Chest X-ray. View position: AP
Patient age: 21
Patient sex: M
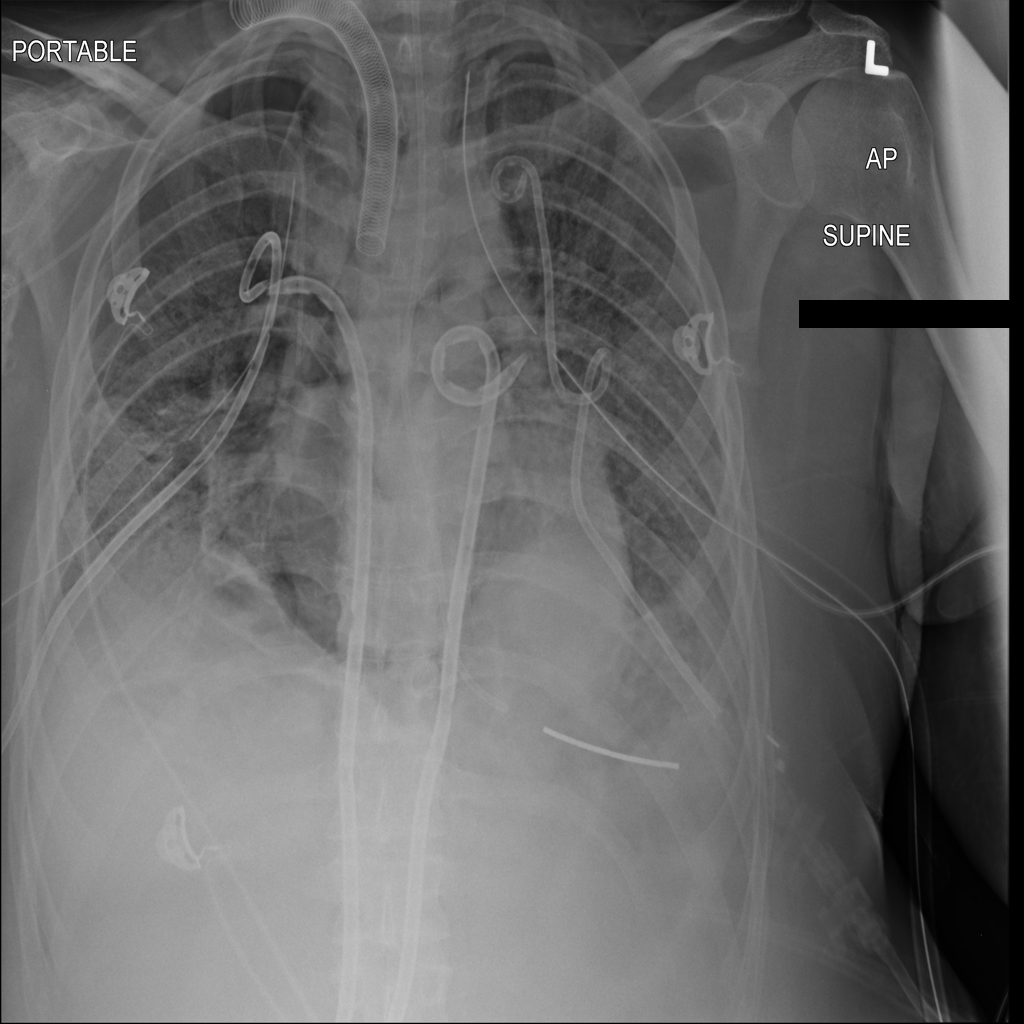
Finding: Pneumothorax